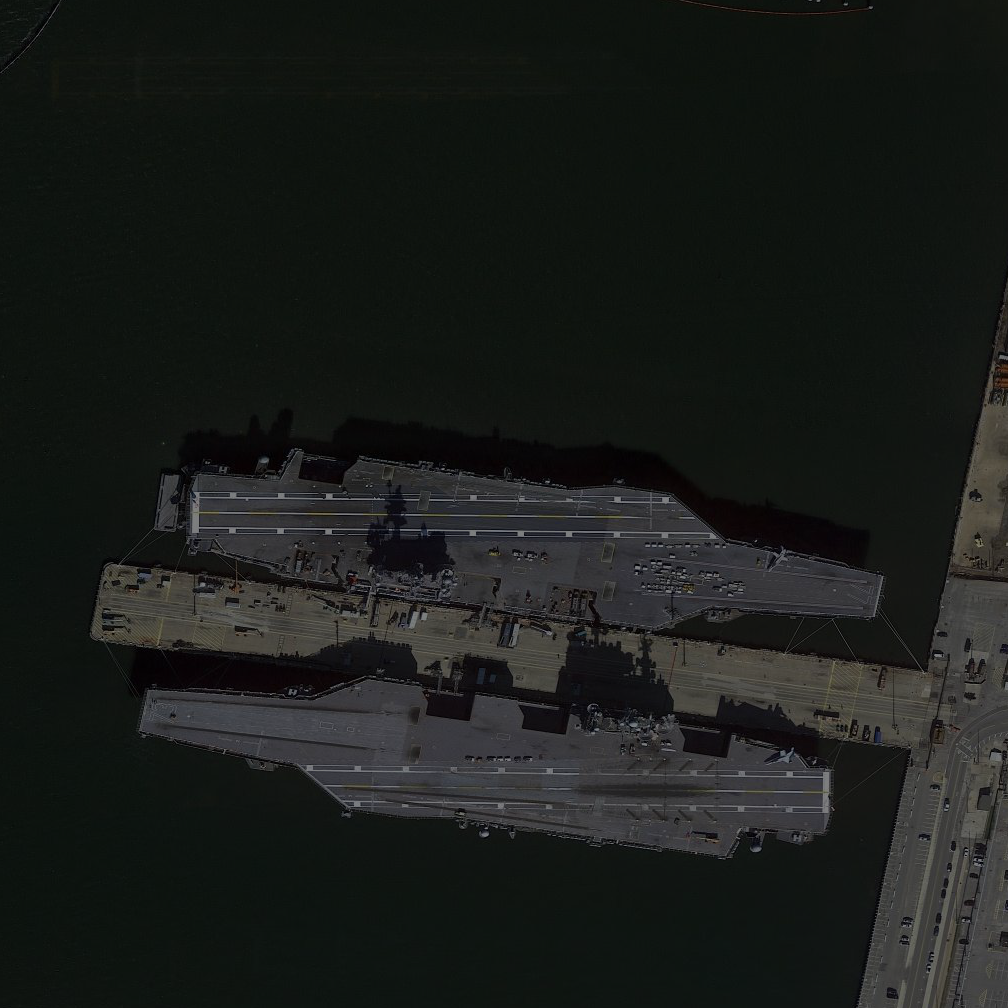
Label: aircraft_carrier